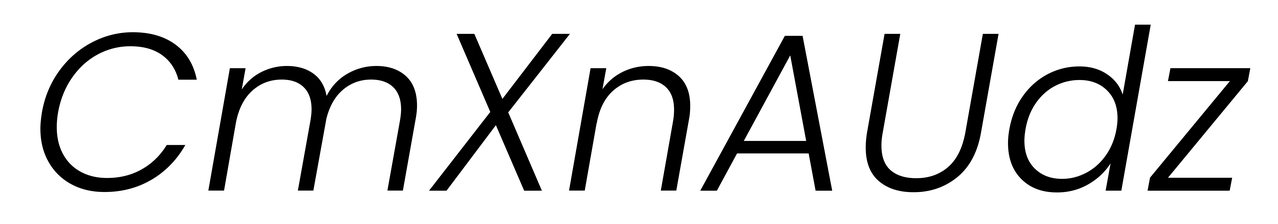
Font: Poppins-LightItalic